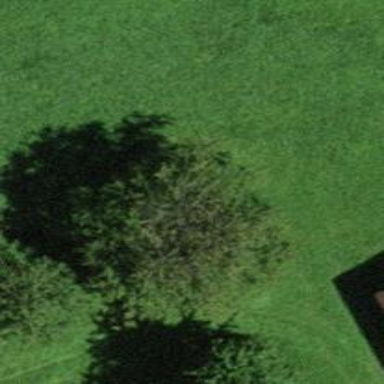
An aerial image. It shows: Row of trees in natural setting.